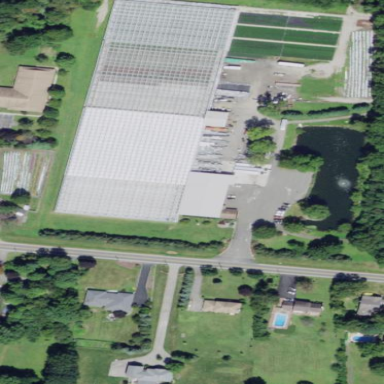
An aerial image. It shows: Greenhouse used for horticulture.